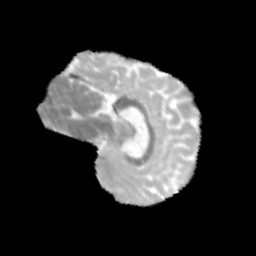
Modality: MD
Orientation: sagittal
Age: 9
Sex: male
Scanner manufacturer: siemens
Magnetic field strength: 3 T
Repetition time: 3.8 s
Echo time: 0.07 s